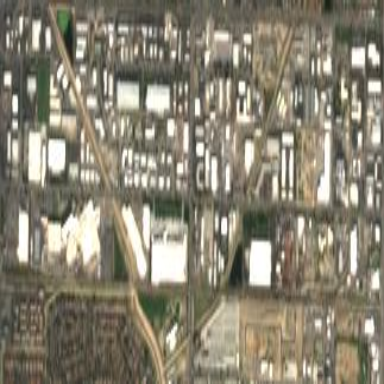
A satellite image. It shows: Industrial area.